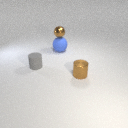
large blue rubber sphere behind small brown metal cylinder